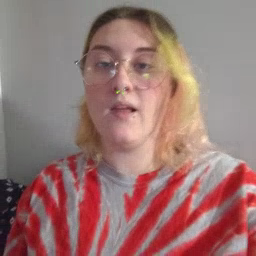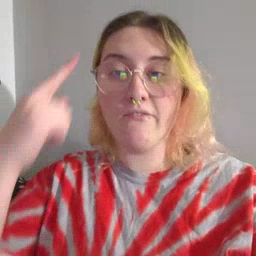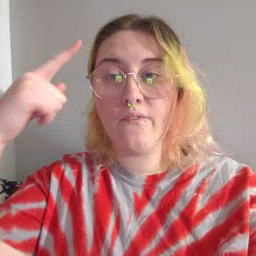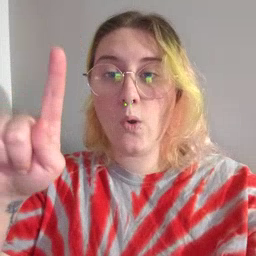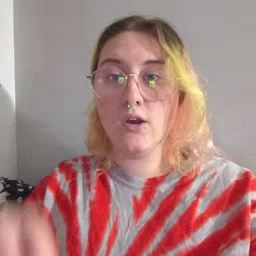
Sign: for